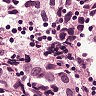
Metastatic tissue present: yes